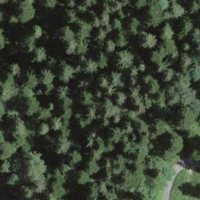
EUNIS habitat code: 43
Species observed at this site:
Lathyrus vernus